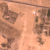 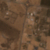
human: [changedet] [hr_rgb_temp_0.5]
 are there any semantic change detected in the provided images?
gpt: A vertical road has been edified.